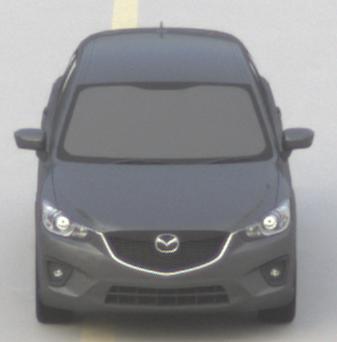
Make: Mazda
Model: CX-5 2.0 SKYACTIV-G 160
Detailed model: CX-5 (GH)
Model produced from: 2012/04
Model produced until: 2015/02
Doors: 5
Color: gray
Road condition: dry road
Daytime: morning or afternoon
Contrast: low contrast